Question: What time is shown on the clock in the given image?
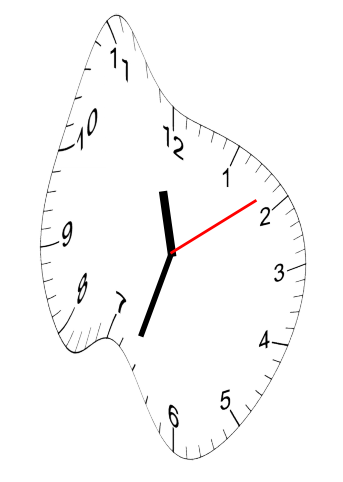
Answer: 11:33:09